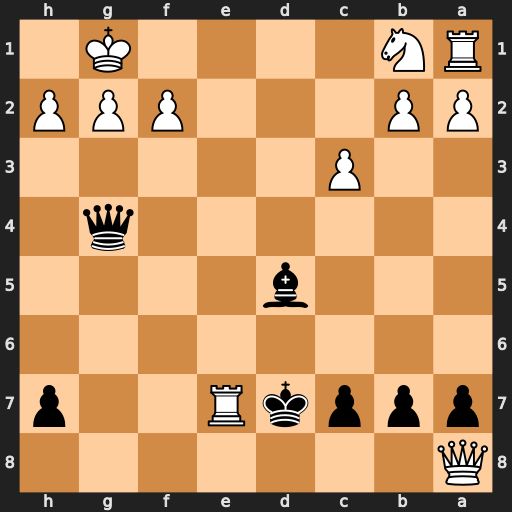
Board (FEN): Q7/pppkR2p/8/3b4/6q1/2P5/PP3PPP/RN4K1
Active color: b
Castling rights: -
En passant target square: -
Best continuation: Kxe7 f3 Bxf3 Kf2 Qxg2+ Ke3 Qe2+